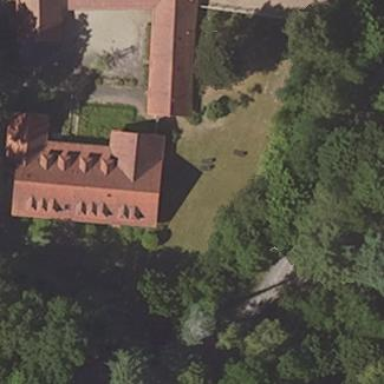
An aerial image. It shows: Hotel building.